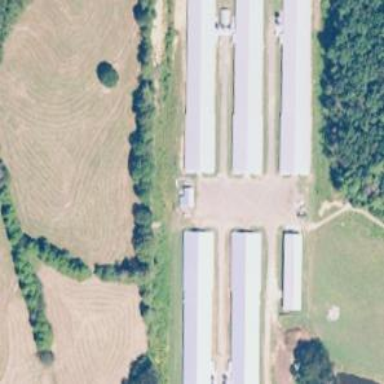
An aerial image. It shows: Poultry farmyard.